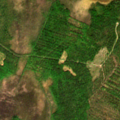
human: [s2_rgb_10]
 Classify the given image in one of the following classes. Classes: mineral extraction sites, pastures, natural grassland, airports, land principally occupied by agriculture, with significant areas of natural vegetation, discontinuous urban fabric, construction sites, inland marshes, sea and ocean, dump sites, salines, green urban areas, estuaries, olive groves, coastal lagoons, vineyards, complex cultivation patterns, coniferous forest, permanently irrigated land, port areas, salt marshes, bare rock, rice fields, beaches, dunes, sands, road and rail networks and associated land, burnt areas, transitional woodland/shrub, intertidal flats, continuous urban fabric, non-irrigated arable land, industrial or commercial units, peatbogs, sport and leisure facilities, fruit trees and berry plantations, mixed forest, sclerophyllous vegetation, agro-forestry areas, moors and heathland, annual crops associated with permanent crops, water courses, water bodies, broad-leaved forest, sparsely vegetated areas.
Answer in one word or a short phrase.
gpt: mixed forest, peatbogs